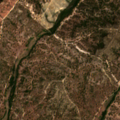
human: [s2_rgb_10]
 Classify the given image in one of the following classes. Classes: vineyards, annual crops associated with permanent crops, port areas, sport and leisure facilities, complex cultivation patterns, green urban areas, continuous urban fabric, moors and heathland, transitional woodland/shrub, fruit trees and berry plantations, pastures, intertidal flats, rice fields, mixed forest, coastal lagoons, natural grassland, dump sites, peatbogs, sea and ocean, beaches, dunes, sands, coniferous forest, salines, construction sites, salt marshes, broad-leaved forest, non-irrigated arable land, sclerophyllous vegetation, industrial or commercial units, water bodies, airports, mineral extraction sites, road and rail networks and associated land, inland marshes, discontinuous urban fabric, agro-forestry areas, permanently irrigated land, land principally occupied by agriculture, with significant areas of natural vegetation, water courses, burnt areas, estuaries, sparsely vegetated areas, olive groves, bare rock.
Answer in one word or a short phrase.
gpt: agro-forestry areas, broad-leaved forest, transitional woodland/shrub